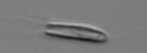
Label: Chrysochromulina